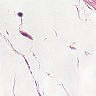
Metastatic tissue present: no